Question: I am trying to create a Tab or navigation bar in my application at the top of the screen ,which should look like this :

Is it possible to create this kind of tab ..How can i do this...
Thanks!!
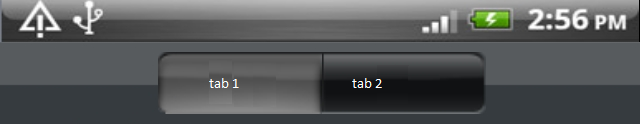
Answer: Yes everything is possible in Android :) , i mean you can easily customize it, better you go through this example first: <URL>.
As you want to customize tab bar with rounded border in tab, you need to concentrate on Step-3 and Step-4 given in above example.